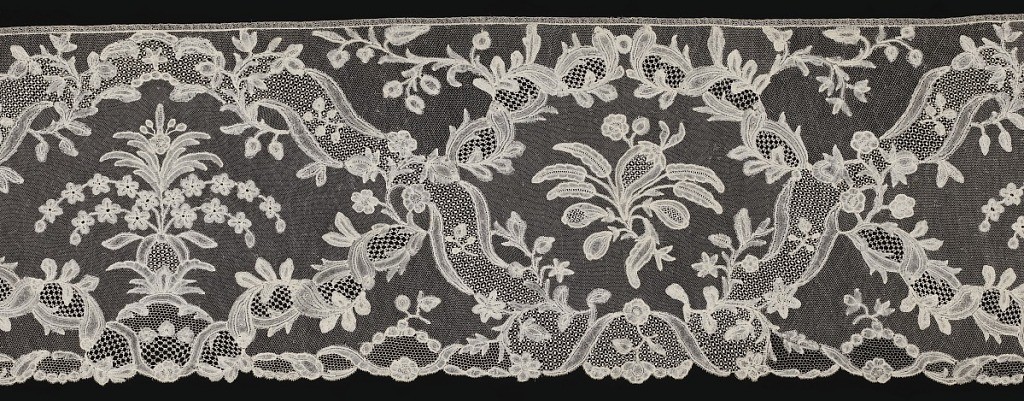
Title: Flounce
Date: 18th century
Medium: linen Technique: bobbin lace, Brussels style
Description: Flounce worked with a design of twisted foliate garlands enclosing a motif of pomegranate fruit and flowers. Edge irregularly scalloped.